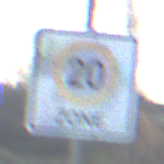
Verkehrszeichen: BeginnZone20
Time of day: SunriseSunset
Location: Outdoor (Suburban)
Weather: PartlyCloudy
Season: Winter
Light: Natural